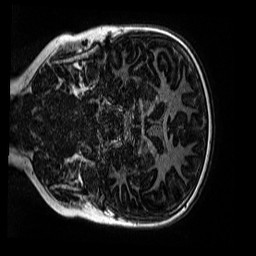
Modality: MP2RAGE
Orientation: coronal
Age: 11
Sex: female
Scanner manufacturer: siemens
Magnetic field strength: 3 T
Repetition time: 4 s
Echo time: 0.00299 s